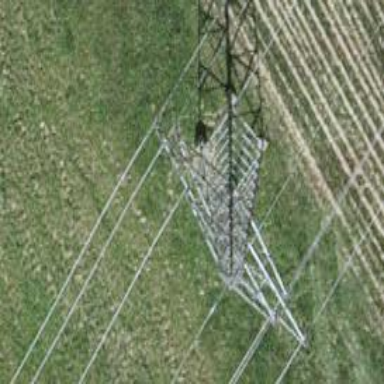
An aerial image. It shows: Power tower.